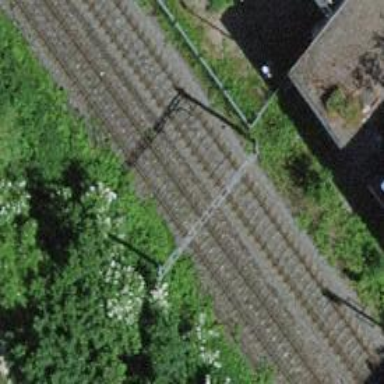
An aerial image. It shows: Single railway track with electrification through contact line.